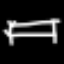
Label: bed